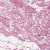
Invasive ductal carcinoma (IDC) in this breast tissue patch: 0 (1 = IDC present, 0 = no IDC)